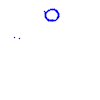
Particle: kaon